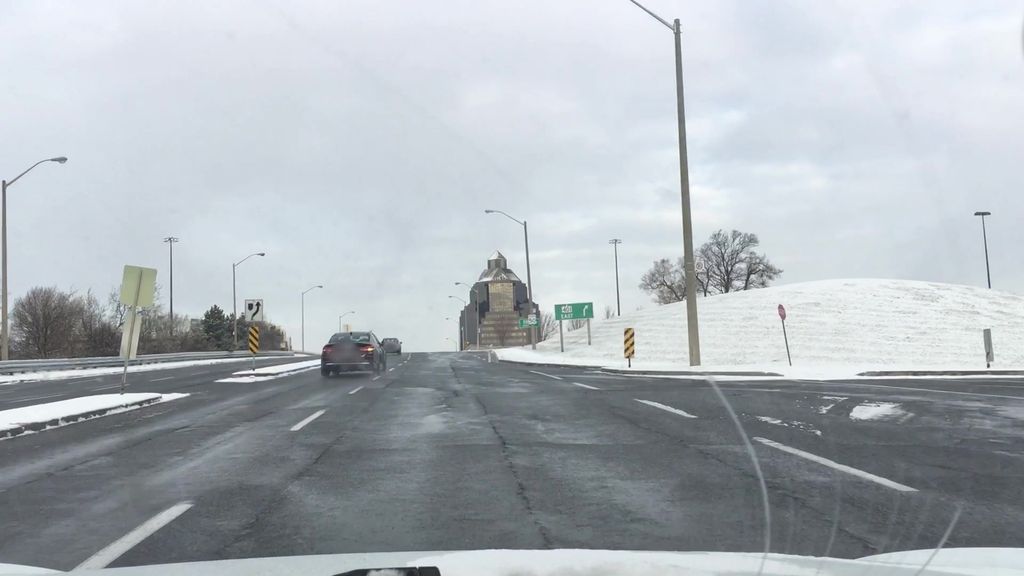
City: toronto